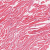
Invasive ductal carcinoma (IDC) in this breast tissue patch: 0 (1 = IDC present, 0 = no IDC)